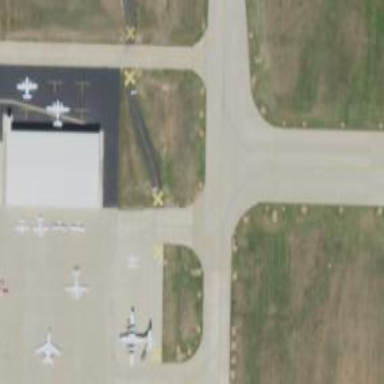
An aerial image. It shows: View of taxiway at the airport.